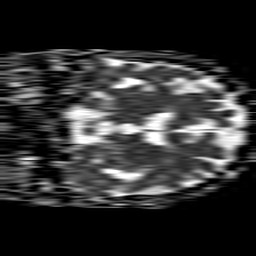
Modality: ADC
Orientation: coronal
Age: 76
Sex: male
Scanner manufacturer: philips
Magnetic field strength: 1.5 T
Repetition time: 4.6 s
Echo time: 0.08517 s